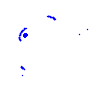
Particle: pion